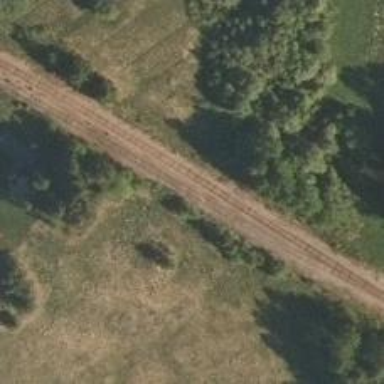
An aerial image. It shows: Railway siding with rails.